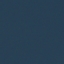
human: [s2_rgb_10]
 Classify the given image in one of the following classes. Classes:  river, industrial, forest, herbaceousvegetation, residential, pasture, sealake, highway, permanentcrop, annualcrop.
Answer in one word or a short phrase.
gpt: SeaLake